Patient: sex F, age 70
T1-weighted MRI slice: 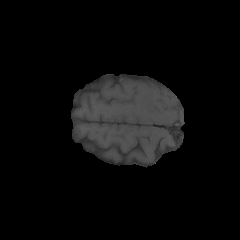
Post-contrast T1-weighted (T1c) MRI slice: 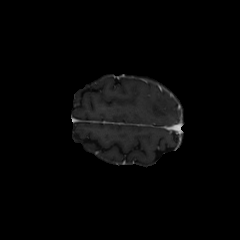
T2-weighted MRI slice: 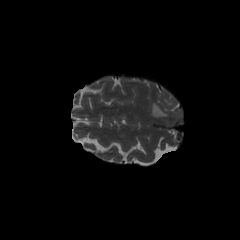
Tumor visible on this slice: yes
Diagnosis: Glioblastoma, IDH-wildtype
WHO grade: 4